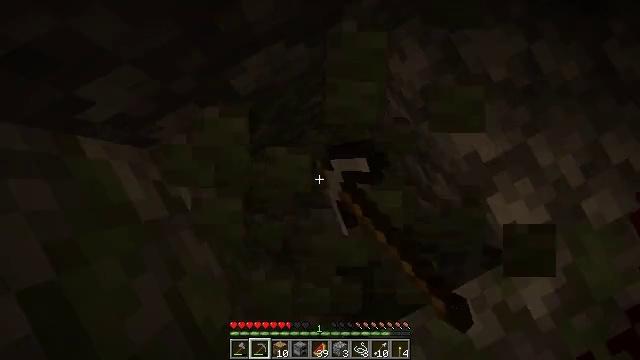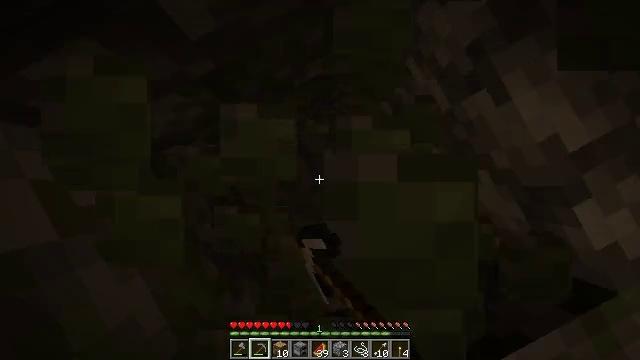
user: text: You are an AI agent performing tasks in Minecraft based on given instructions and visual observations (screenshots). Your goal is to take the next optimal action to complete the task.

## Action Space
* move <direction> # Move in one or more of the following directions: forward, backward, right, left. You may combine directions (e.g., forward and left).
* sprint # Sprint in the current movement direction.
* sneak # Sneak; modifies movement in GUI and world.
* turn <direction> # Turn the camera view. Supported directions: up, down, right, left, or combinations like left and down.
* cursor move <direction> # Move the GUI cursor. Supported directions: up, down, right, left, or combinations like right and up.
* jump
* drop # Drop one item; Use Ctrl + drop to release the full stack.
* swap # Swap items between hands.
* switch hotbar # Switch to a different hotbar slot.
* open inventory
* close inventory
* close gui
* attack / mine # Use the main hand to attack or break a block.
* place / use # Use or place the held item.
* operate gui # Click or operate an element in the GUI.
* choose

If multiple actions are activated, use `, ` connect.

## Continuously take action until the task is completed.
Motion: motion action
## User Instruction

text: Mine the mossy cobblestone underground.
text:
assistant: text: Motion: attack / mine
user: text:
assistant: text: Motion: attack / mine